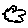
Label: cloud